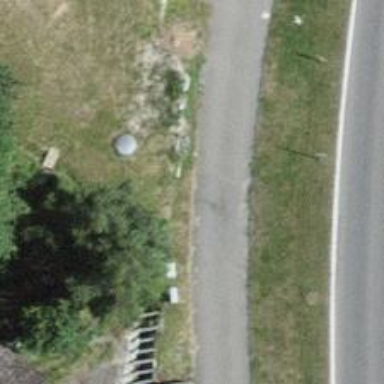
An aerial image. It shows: Tunnel footway.